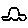
Label: car